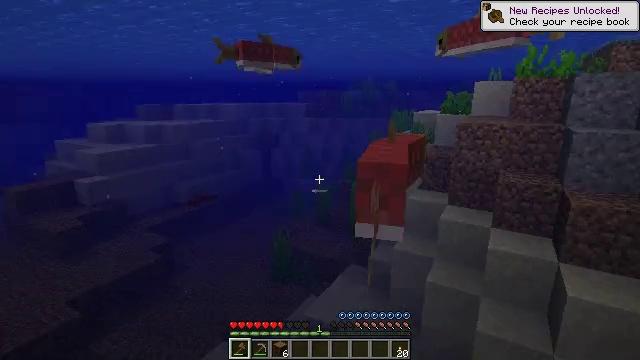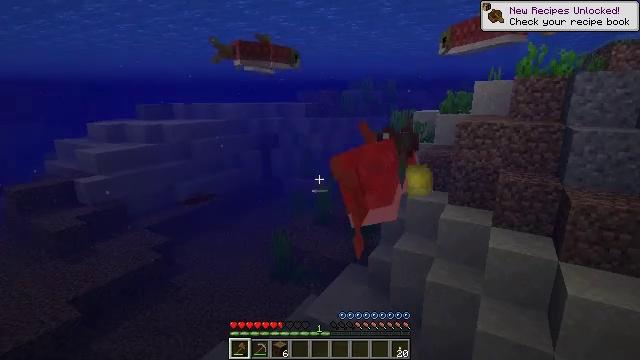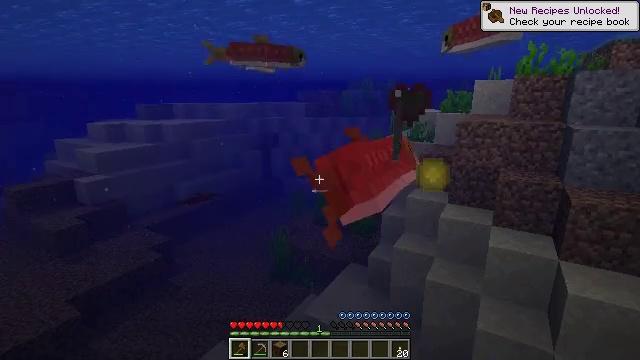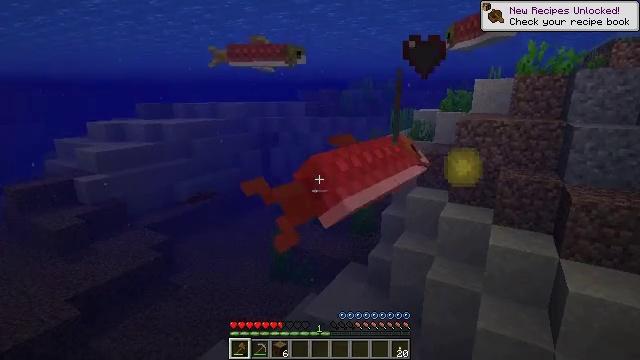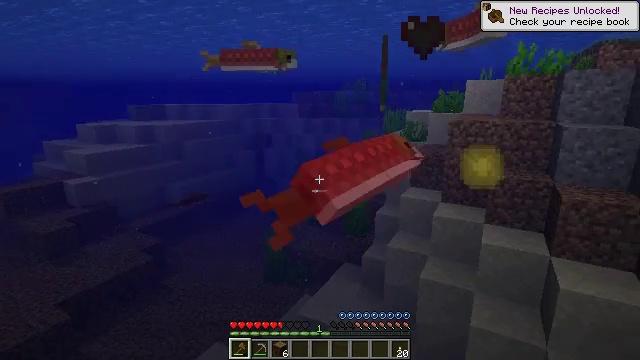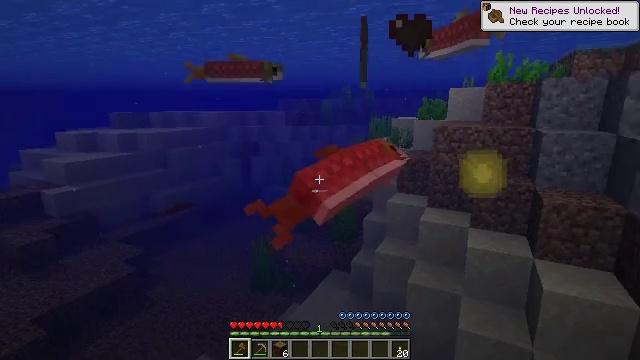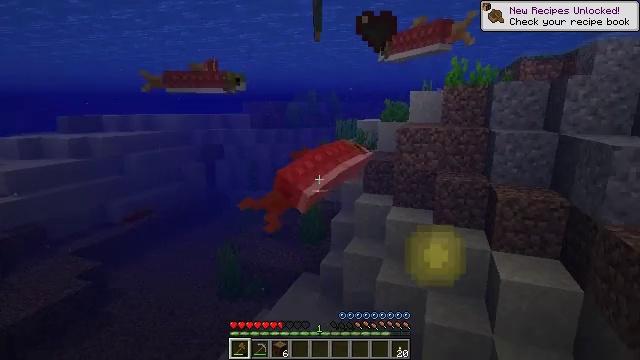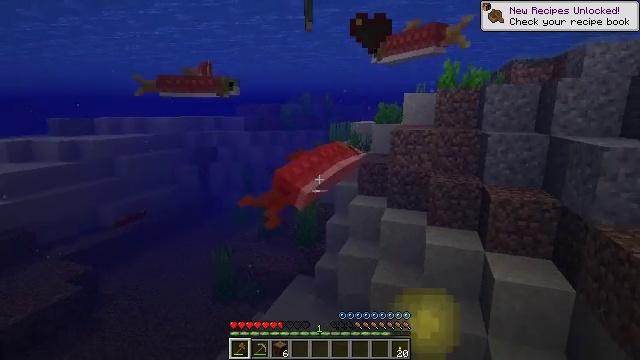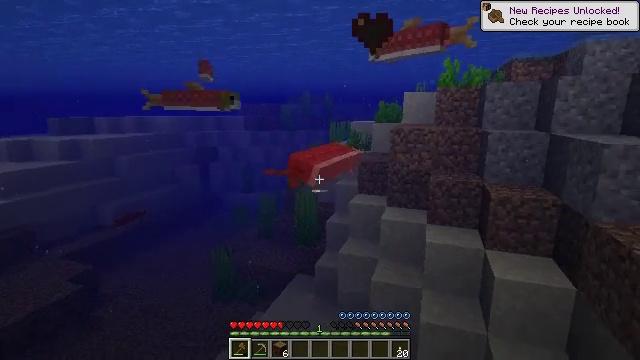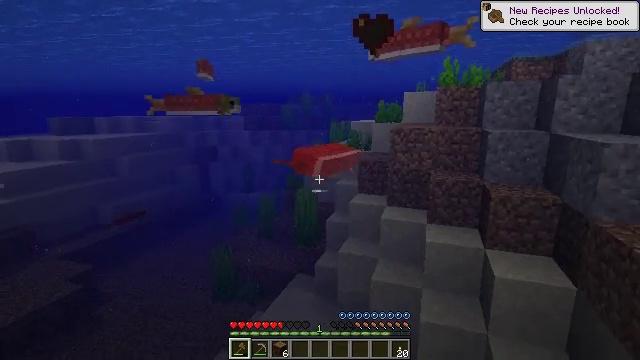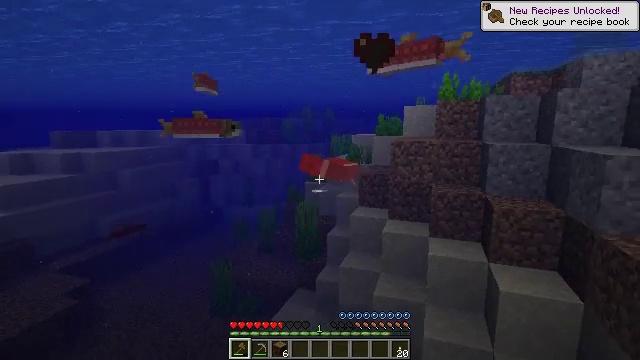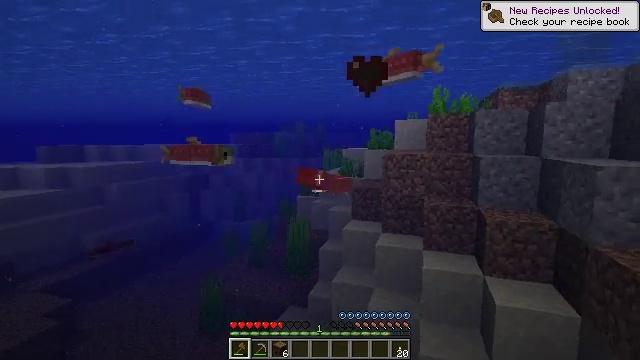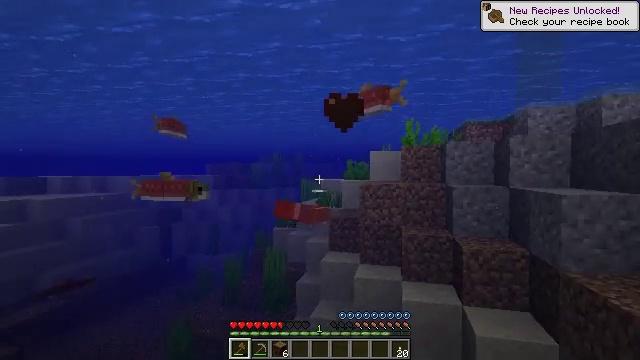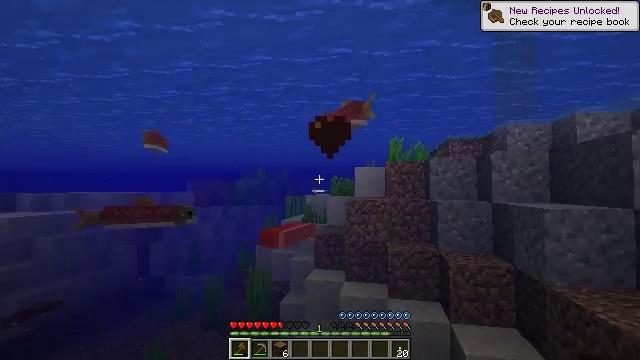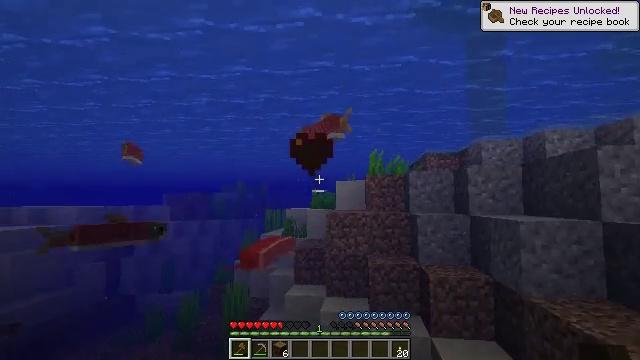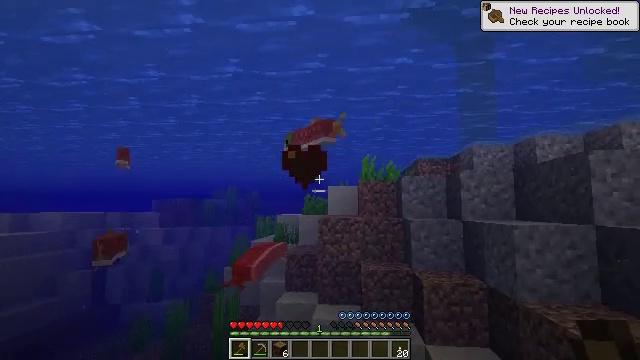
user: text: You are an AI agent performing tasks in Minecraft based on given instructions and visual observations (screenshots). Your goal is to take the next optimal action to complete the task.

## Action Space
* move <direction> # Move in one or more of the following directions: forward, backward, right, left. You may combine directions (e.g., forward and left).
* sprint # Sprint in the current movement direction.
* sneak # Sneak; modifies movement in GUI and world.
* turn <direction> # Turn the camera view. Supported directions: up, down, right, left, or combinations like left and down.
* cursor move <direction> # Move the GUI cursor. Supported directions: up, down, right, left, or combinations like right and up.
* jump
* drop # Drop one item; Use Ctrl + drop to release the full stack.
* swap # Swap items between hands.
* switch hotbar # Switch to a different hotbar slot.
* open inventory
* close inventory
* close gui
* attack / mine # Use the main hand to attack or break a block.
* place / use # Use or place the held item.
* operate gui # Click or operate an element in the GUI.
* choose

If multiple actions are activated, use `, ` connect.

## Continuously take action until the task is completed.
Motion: motion action
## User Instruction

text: Fish and kill the salmon.
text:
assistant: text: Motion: no_op
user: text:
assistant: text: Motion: no_op
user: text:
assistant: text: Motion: no_op
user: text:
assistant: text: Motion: turn right
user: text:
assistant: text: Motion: turn right and up
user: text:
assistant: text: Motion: turn right
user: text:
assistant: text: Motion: turn right
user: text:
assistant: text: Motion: no_op
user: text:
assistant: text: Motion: move forward
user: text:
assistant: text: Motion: move forward, turn up
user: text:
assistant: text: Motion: move forward, turn right and up
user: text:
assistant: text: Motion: move forward, turn right and up
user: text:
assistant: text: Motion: move forward, turn right and up
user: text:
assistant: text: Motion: move forward, turn right and up
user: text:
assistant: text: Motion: move forward, turn right and up
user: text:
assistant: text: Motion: move forward
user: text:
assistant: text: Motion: move forward
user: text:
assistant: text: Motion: move forward, turn up
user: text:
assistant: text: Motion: move forward, turn left and up
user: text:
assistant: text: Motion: move forward, turn left and up
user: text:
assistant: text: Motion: move forward
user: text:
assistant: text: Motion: move forward
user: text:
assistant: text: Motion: move forward, attack / mine
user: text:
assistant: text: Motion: move forward, turn up, attack / mine
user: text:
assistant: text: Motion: move forward, attack / mine
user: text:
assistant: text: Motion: move forward
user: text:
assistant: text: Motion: move forward
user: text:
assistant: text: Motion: move forward, turn left
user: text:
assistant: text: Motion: move forward, turn left
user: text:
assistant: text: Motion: move forward, turn left